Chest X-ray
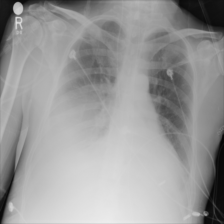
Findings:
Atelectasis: negative
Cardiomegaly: negative
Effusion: negative
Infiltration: negative
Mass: negative
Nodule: negative
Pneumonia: negative
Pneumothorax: negative
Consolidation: negative
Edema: negative
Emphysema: negative
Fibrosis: negative
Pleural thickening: negative
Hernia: negative